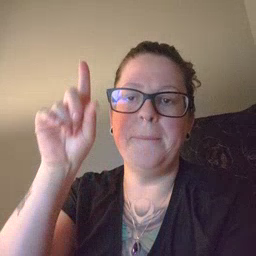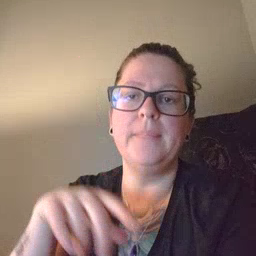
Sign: up